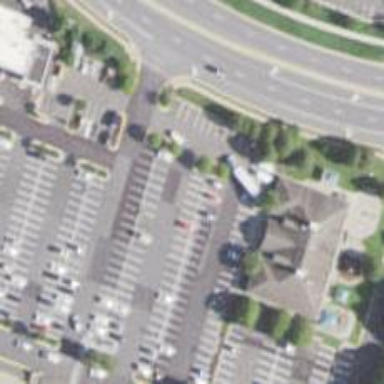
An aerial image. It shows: Parking space is available.